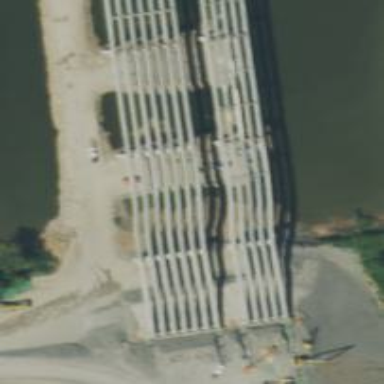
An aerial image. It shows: Beam-structured bridge on motorway.